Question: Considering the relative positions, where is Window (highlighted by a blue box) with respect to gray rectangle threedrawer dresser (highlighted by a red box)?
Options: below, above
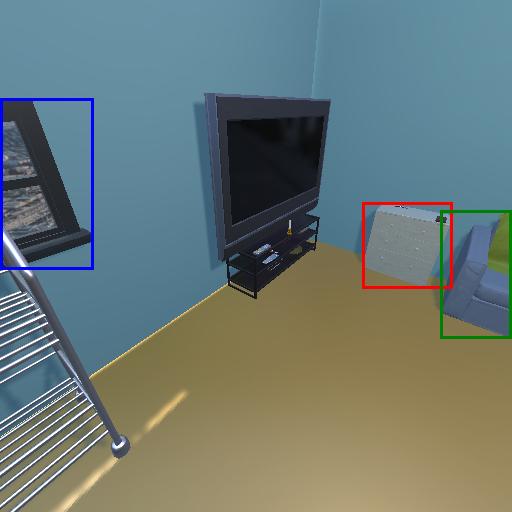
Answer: below